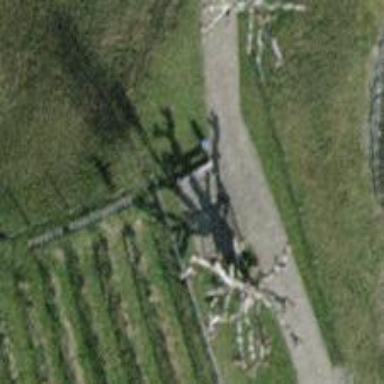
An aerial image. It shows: Bench.